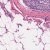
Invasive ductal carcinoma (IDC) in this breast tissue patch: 1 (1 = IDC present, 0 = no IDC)